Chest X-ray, PA view. Patient: 59 years old, sex M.
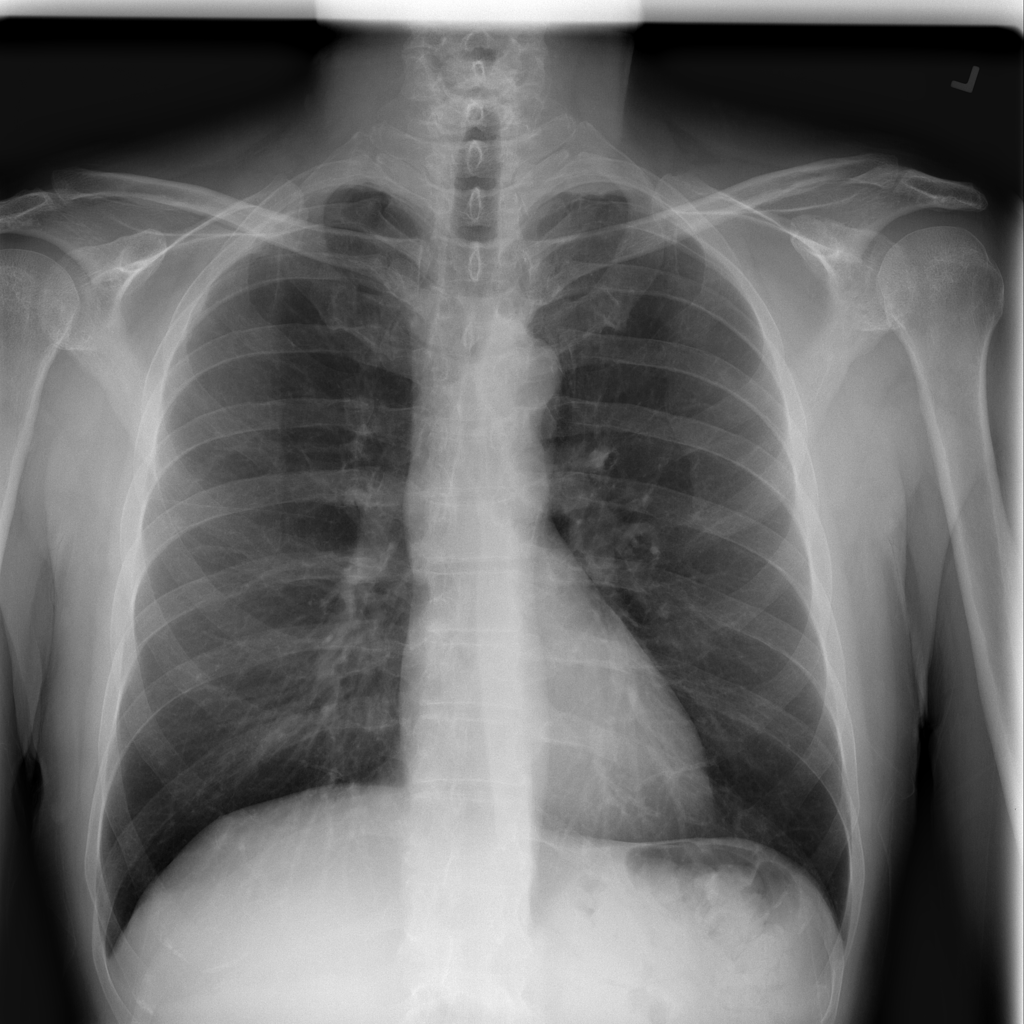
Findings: No Finding